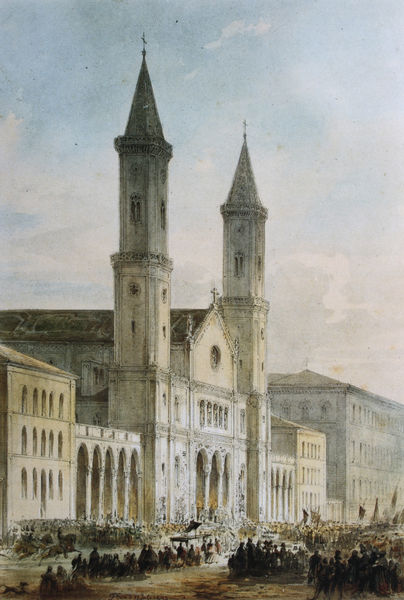
Titel: Die Ludwigskirche in München
Künstler: Albert Emil Kirchner
Standort: Potsdam-Sanssouci
Institution: Stiftung Staatl. Schlösser und Gärten
Schlagwörter: blau, gemälde, himmel, weiß, wolken, aquarell, menschen, ocker, stadt, braun, fenster, licht, schwarz, strasse, säulen, ölbild, dach, gebäude, schloss, beige, leute, malerei, masse, menge, versammlung, feier, architektur, weit, bild, öl, vögel, brüstung, kirche, renaissance, pferd, reiter, rund, turm, fahnen, fassade, fassaden, italien, venedig, russland, farben, giebel, farbe, winter, markt, platz, figuren, banner, krieg, arch, arches, blue, celebration, church, column, crowd, gathering, palace, people, white, window, black, funeral, gray, windows, yellow, pink, ölfarbe, hoch, gruppen, kirchtürme, bögen, kreuz, türme, münchen, palast, dom, festung, radierung, aufstand, volk, menschenmenge, rathaus, kathedrale, stadttor, clouds, mass, sky, building, house, german, roof, street, tower, death, prozession, umzug, etagen, geschosse, flaggen, parade, entrance, stockwerke, castle, hats, cross, flag, town, italy, bauwerk, banners, city, flags, procession, mietshäuser, dome, cathedral, buildings, venice, coloriert, weitblick, medieval, religion, horse, fronleichnam, gewaltig, ludwigskirche, bastille, munich, shadows, aufmarsch, blue sky, ludwigstrasse, christianity, kämpfe, chruch, chapel, towers, europe, sunday, crosses, spires, arcades, march, peple, menschnmassen, squire, pediments, cloudss, churcg, ludwigskirche  münchen, round window